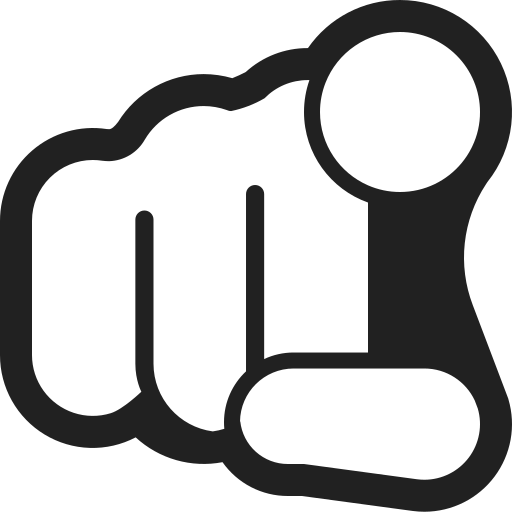
index pointing at the viewer high contrast default